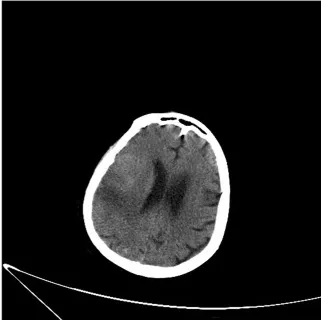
Before discharge.
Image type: radiology (ct)